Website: bh-photo
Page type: customer-info-address
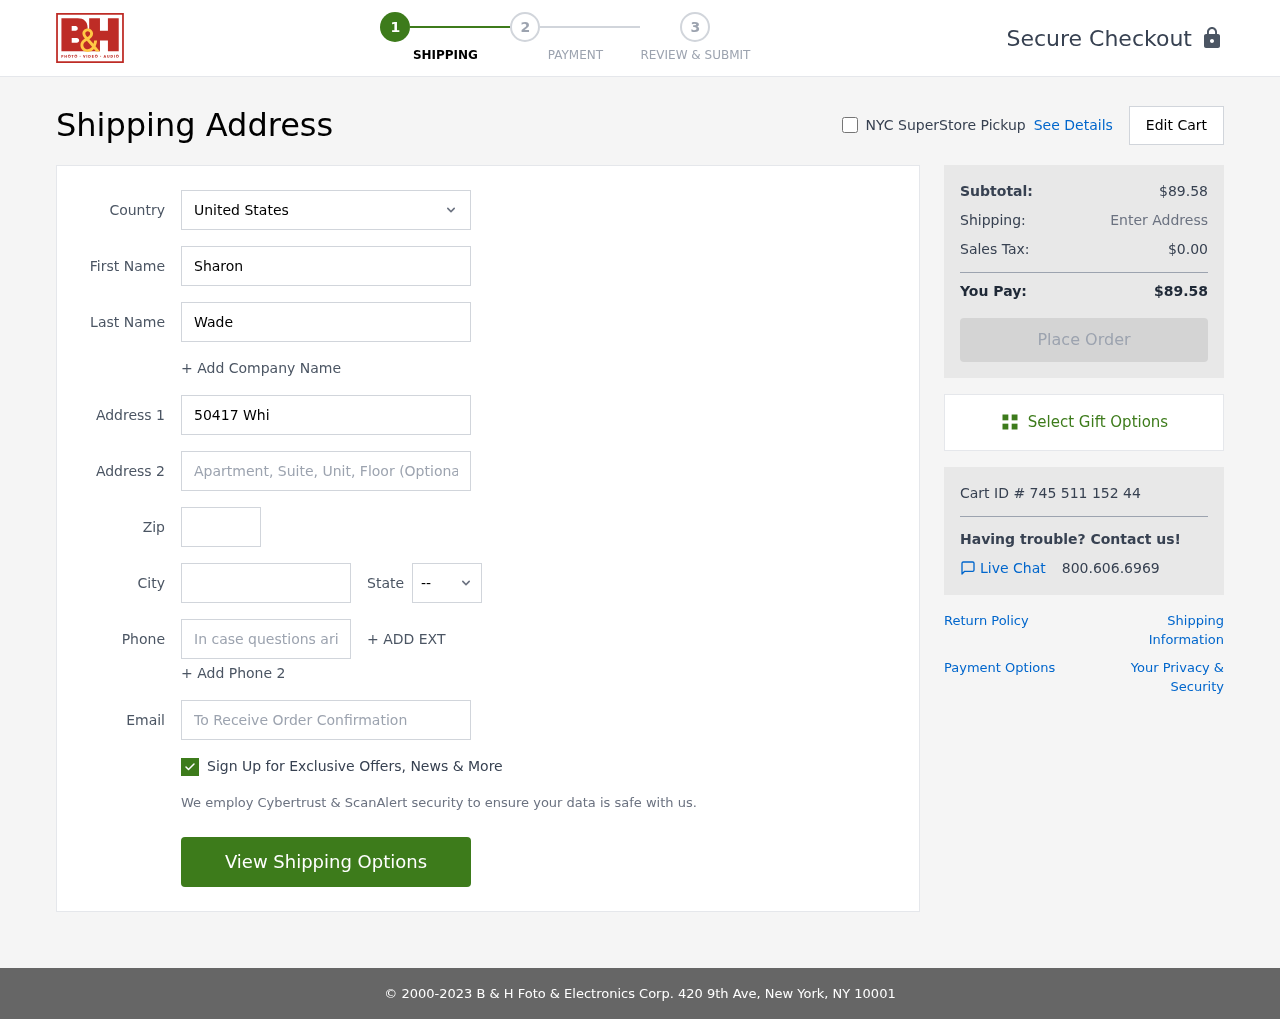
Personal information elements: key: PII_CITY
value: Johnshire
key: PII_COUNTRY
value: United States
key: PII_EMAIL
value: sharon.wade@yahoo.com
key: PII_FIRSTNAME
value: Sharon
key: PII_LASTNAME
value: Wade
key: PII_PHONE
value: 7347002160
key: PII_POSTCODE
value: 57170
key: PII_STATE_ABBR
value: DE
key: PII_STREET
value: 50417 Whitehead Viaduct
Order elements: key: ORDER_SUBTOTAL
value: $89.58
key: ORDER_TAX
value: $0.00
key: ORDER_TOTAL
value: $89.58
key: ORDER_ID
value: Cart ID # 745 511 152 44